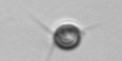
Label: Acanthoica_quattrospina